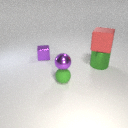
small green rubber sphere below small purple metal sphere